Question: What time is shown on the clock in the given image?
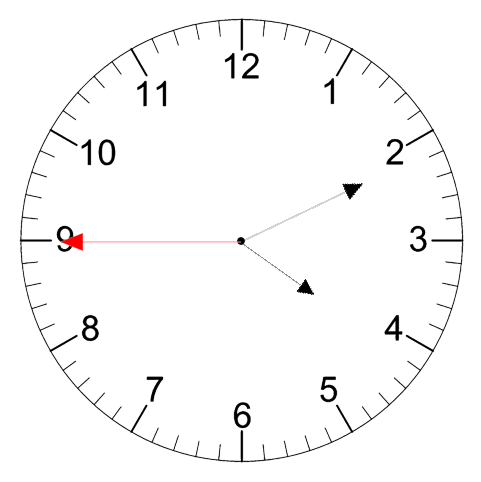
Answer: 04:10:45